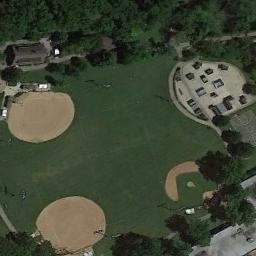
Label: baseball_diamond